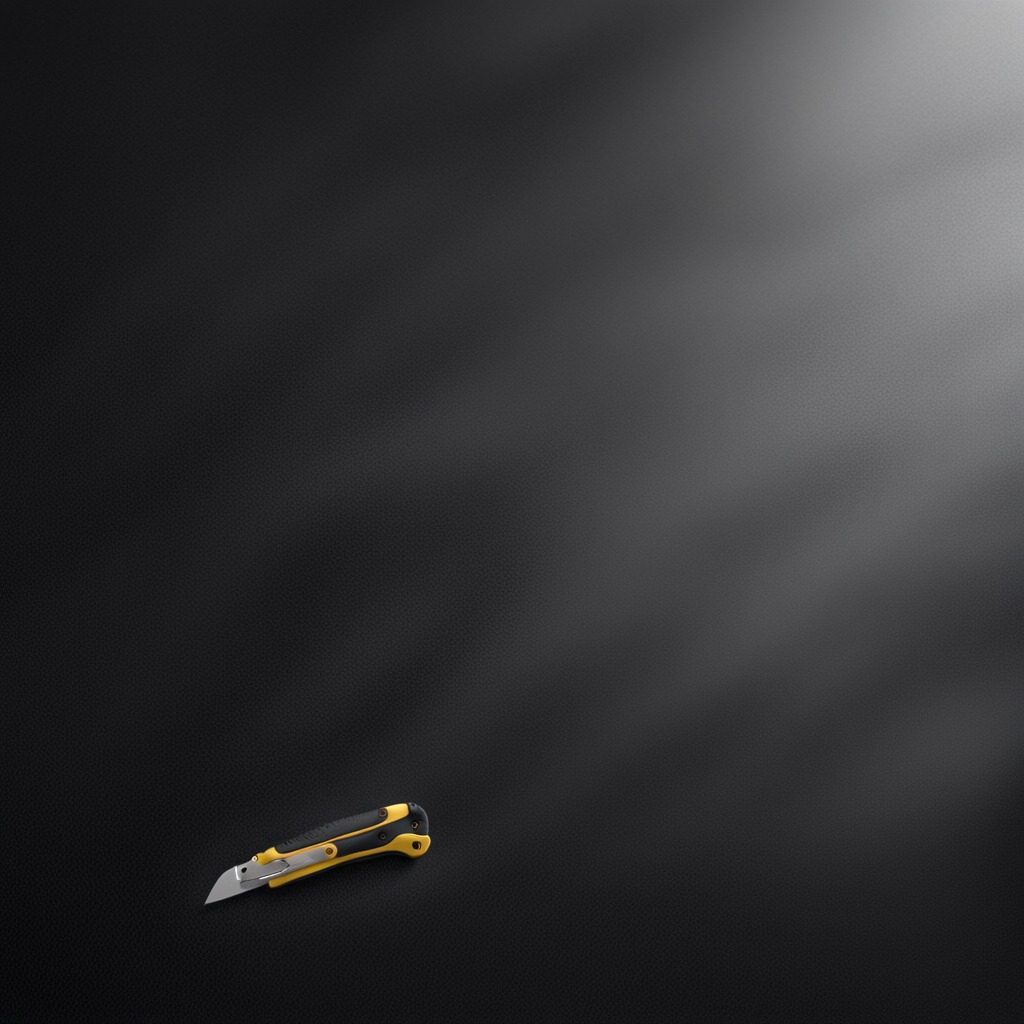
A utility knife lying on a clean granite tabletop covered with a black rubber mat inside a workshop under bright overhead lighting crisp shadows high clarity worn but beneath the mat